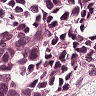
Metastatic tissue present: yes